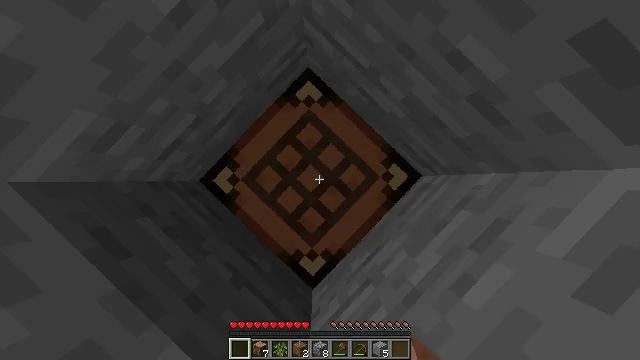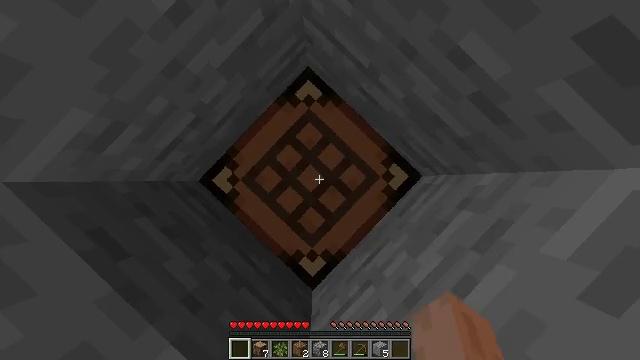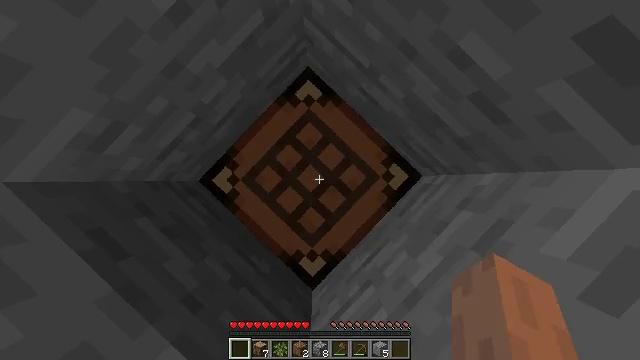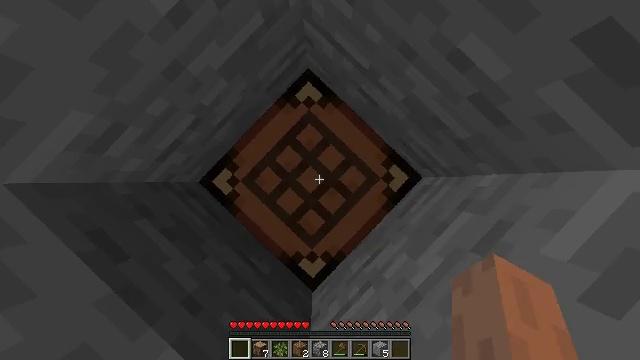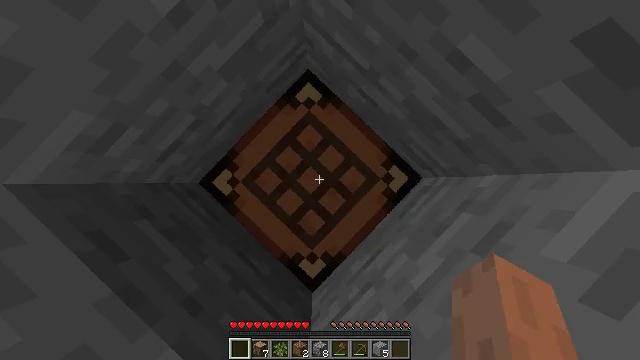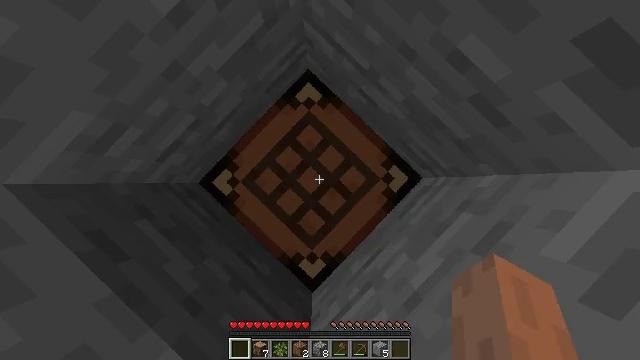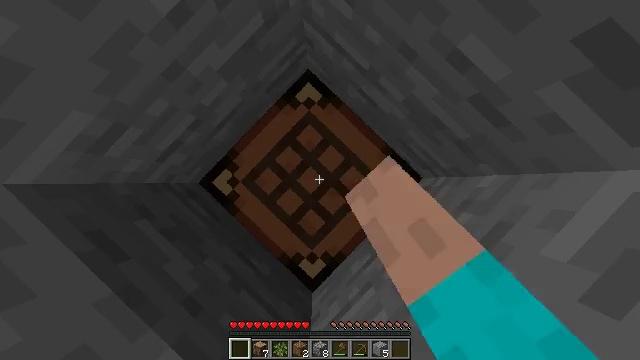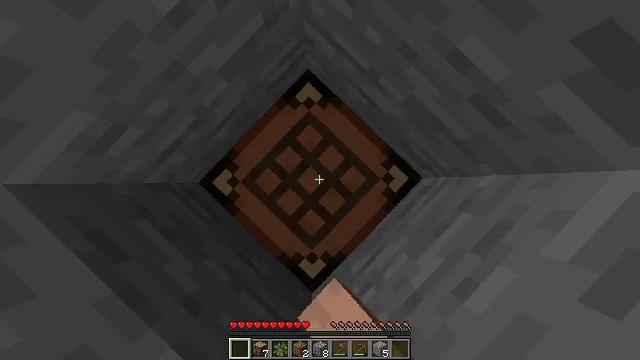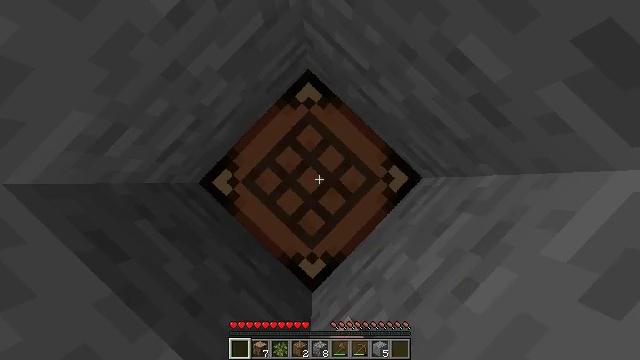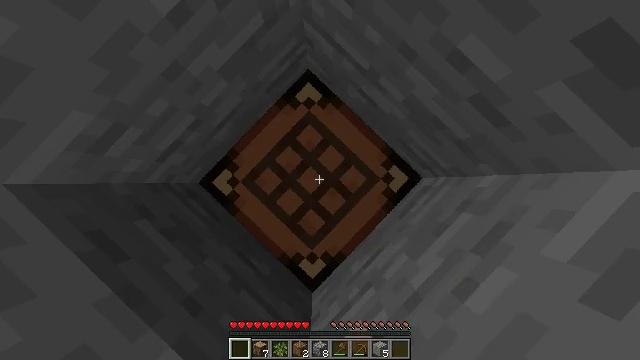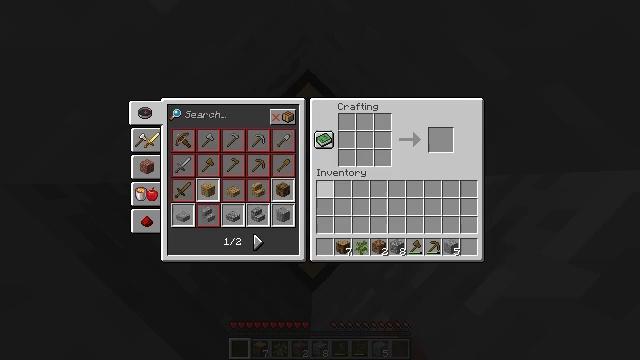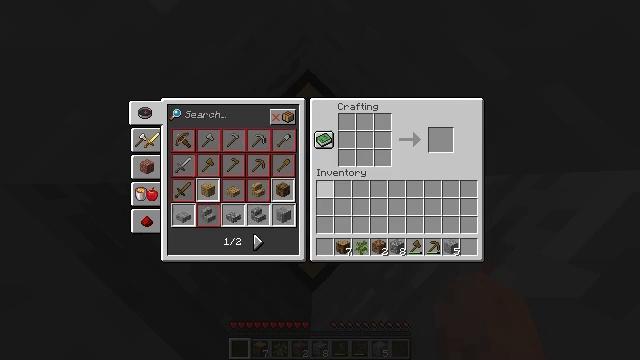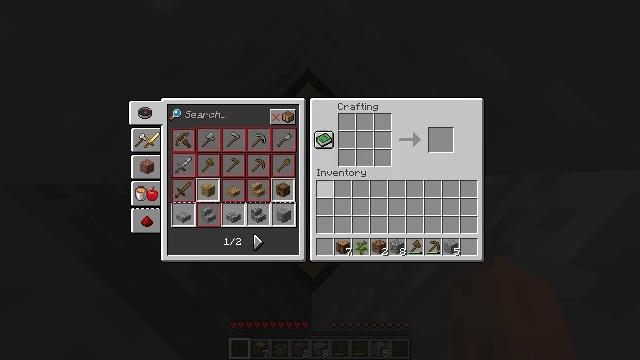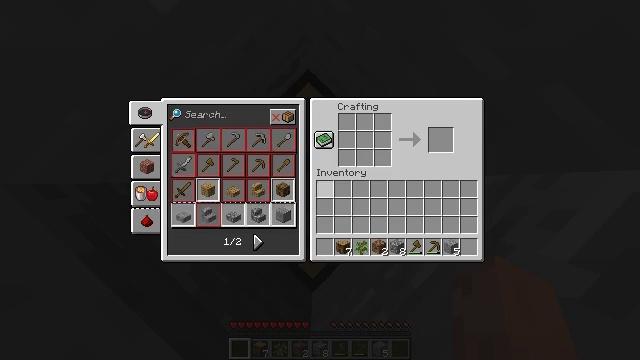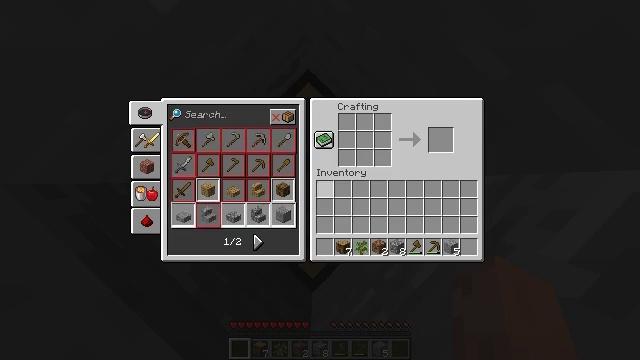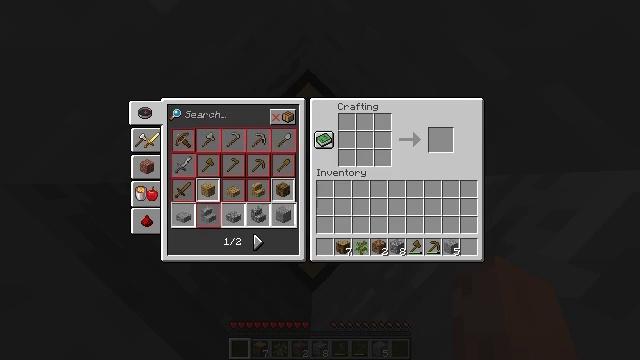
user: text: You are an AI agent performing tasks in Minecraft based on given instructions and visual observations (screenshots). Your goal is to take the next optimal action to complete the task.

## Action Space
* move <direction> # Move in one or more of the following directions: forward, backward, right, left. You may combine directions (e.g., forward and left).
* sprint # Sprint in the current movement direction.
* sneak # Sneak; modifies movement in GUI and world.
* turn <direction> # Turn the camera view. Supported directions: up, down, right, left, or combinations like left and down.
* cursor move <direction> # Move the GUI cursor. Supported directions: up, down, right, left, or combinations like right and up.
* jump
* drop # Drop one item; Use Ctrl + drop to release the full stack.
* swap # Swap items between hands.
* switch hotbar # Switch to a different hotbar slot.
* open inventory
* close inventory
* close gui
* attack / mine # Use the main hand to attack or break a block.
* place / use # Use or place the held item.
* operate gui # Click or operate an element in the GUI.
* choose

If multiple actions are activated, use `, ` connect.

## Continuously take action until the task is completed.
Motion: motion action
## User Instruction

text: Craft oak planks from an oak log.
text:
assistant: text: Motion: no_op
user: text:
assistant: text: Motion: no_op
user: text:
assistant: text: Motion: no_op
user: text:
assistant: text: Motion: no_op
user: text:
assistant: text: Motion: use / place
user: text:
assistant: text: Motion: use / place
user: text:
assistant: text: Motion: use / place
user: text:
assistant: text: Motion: use / place
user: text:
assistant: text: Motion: no_op
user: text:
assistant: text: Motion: open gui
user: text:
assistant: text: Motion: no_op
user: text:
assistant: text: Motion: no_op
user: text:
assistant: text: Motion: no_op
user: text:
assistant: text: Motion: no_op
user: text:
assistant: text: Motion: no_op
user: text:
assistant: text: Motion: cursor move up
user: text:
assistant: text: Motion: cursor move up
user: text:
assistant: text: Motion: cursor move up
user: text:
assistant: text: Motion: cursor move left
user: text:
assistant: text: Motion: no_op
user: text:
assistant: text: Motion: cursor move left
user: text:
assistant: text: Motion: cursor move left and down
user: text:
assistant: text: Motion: cursor move down
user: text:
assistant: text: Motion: no_op
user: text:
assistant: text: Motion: no_op
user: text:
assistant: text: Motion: cursor move down
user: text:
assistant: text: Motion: cursor move down
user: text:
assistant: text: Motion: cursor move down
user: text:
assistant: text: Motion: cursor move right and down
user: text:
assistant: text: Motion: cursor move right and down